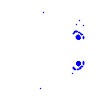
Particle: electron